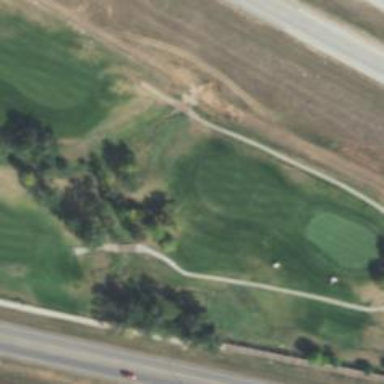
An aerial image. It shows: Path on bridge designated as golf cart track.